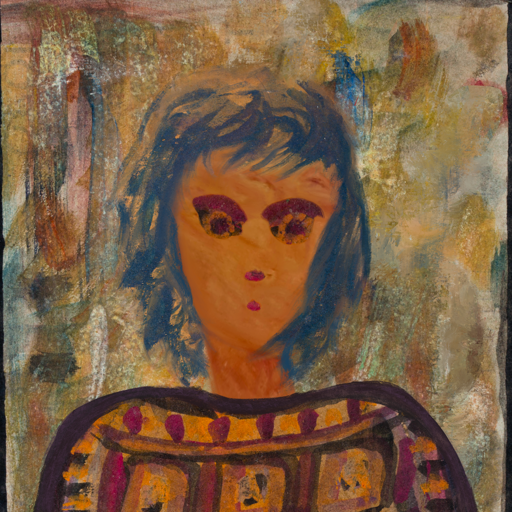
Background: Pipe, Head And Neck Front: Pious_Lady, Face Front: Doll, Bust: Doll, Hair Front: InTheSun, Head Accessory: Blank, Second Necklace: Blank, Necklace: Blank, Baby: Blank